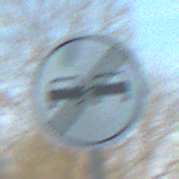
Verkehrszeichen: EndeUeberholverbot
Umgebung: Outdoor, Suburban
Tageszeit: MorningAfternoon
Wetter: Clear
Licht: Natural
Jahreszeit: NotSpecified
Kontrast: HighContrast